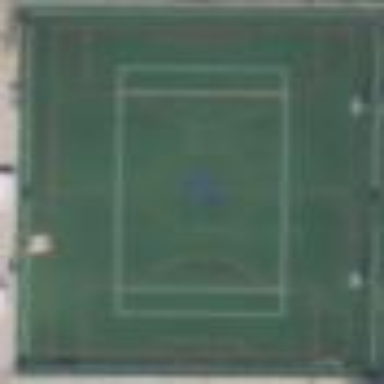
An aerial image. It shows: Soccer pitch designated for leisure and sports activities.